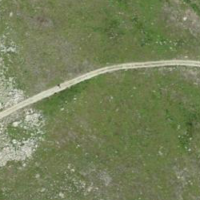
EUNIS habitat code: 31
Species observed at this site:
Vaccinium uliginosum